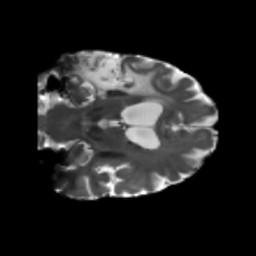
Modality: T2w
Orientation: coronal
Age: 71
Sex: male
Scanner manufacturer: siemens
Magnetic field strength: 3 T
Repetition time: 5.25 s
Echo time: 0.08 s